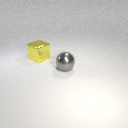
large yellow metal cube behind large gray metal sphere